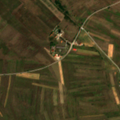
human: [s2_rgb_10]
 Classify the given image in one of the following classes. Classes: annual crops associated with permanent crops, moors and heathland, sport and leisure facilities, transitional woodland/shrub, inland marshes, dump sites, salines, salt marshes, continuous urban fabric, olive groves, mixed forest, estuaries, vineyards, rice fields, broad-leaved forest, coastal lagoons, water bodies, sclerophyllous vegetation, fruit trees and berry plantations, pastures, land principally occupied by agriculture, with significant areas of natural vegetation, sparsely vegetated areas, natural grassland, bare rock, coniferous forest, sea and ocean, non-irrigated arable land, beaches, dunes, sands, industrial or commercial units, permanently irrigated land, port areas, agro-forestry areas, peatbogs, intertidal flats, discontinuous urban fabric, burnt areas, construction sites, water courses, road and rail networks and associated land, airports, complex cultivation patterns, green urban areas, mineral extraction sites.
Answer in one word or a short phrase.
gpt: non-irrigated arable land, complex cultivation patterns